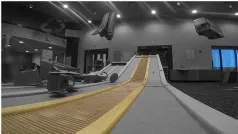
Key Moments in the No-body Car Case. Panels (A-D) display still images from Eve's interactions with Gravity Racer, alongside a transcript of the group's verbal interactions that align with these frames.
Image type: medical_photograph (other_medical_photograph)